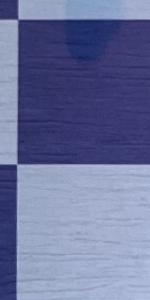
Label: Empty